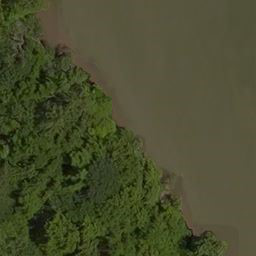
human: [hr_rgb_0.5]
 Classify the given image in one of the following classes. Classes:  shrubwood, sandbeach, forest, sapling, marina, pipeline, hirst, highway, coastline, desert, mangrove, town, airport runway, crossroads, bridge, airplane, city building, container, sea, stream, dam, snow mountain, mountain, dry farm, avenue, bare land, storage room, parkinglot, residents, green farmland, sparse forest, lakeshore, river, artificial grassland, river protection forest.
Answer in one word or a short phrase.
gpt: river protection forest